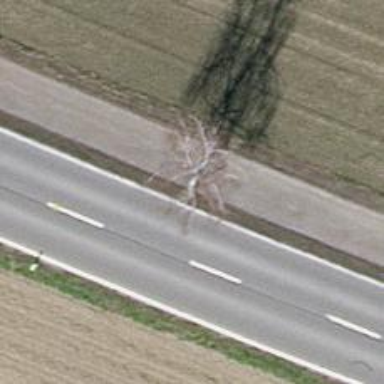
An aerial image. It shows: Deciduous tree with broadleaved leaves.